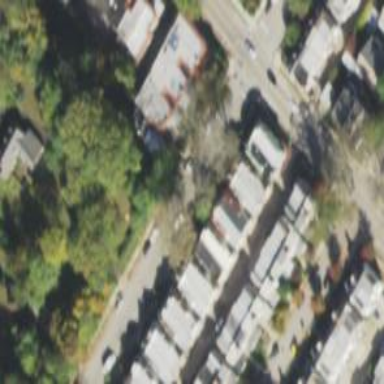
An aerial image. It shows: Alley classified as service road.